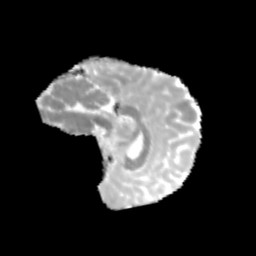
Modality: MD
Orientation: sagittal
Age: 11
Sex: female
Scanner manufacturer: siemens
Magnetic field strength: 3 T
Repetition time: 3.8 s
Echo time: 0.07 s